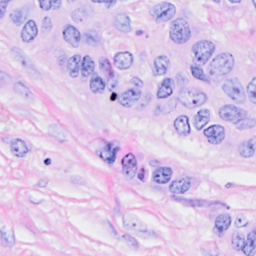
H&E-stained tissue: Breast